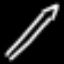
Label: pencil